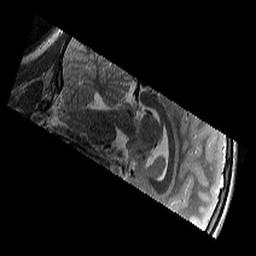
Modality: T2w
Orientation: sagittal
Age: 12
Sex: female
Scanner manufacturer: siemens
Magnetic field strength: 3 T
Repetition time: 9.23 s
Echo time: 0.067 s